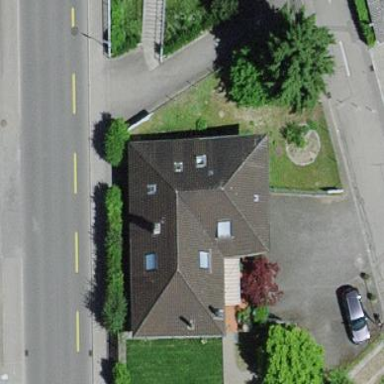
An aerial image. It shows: Residential building.